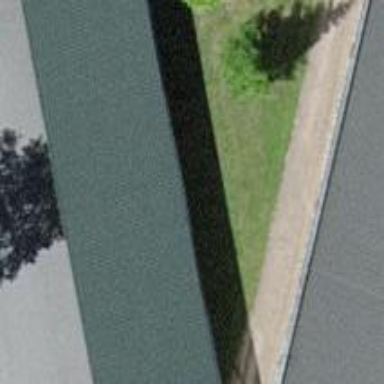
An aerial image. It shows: Parking area with sheds built on the roof.